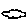
Label: cloud